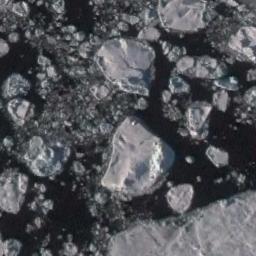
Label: sea_ice